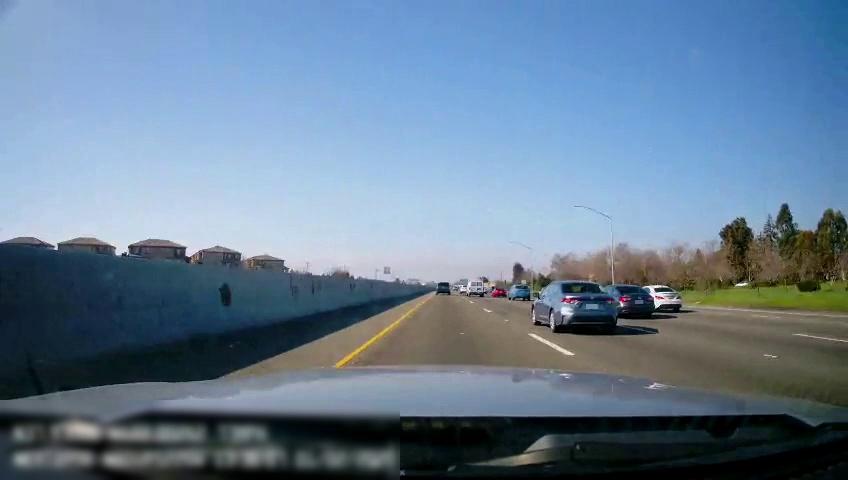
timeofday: Day
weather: Sunny
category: Drivable Space
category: Vehicles | SUV
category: Vehicles | Car
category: Vehicles | Car
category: Vehicles | Car
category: Vehicles | Car
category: Vehicles | Car
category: Vehicles | Van
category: Lanes | Current Lane
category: Lanes | Current Lane
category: Lanes | Alternate Lane
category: Lanes | Alternate Lane
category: Lanes | Alternate Lane